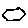
Label: hexagon